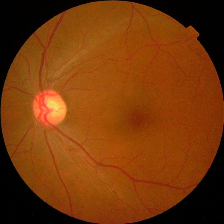
Diabetic retinopathy grade: No DR